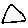
Label: triangle